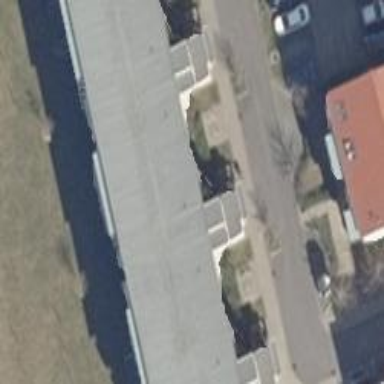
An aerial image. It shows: View of apartment building.